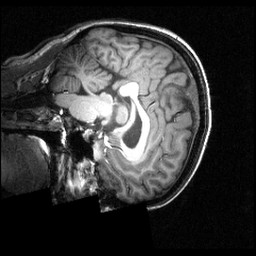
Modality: T1w
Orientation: sagittal
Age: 25
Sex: female
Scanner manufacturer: siemens
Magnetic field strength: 3.951 T
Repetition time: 1.5 s
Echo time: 0.00335 s